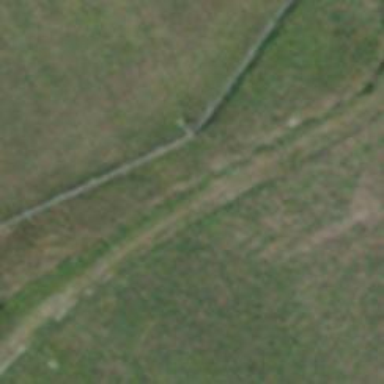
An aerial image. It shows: Path with excellent visibility for trail.